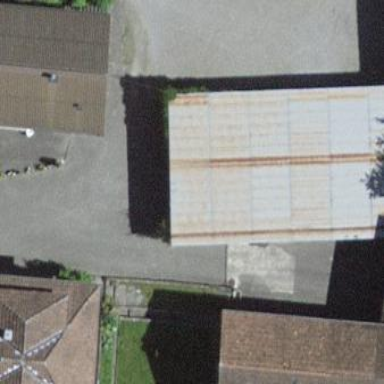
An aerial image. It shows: Warehouse building.